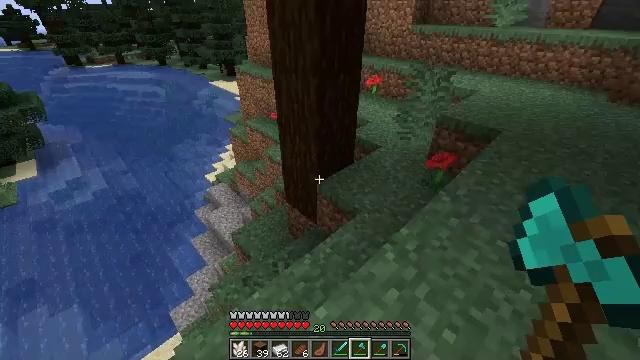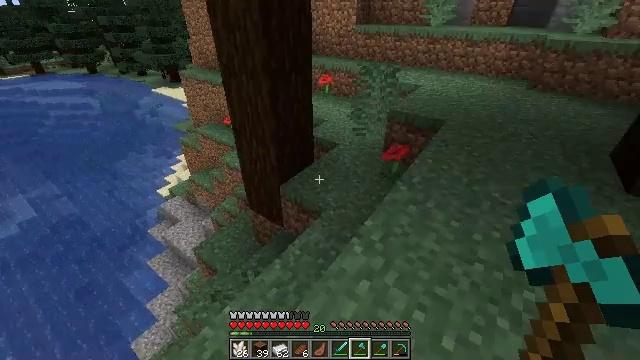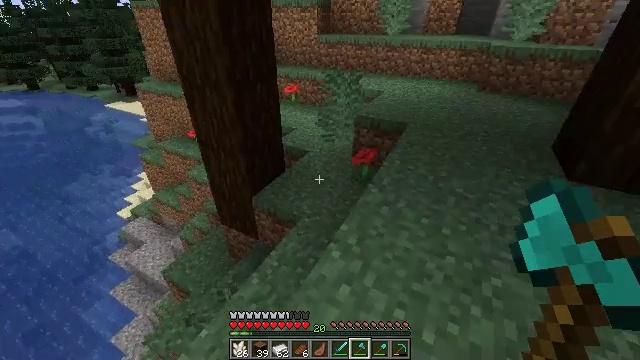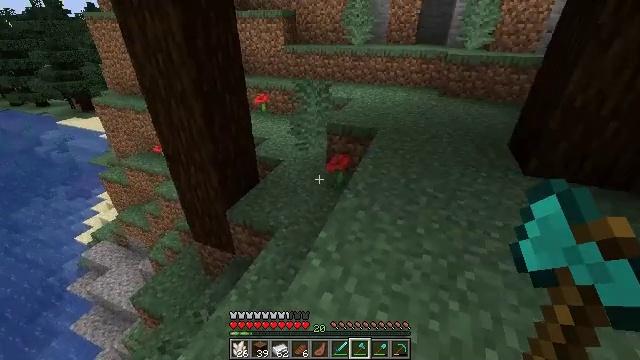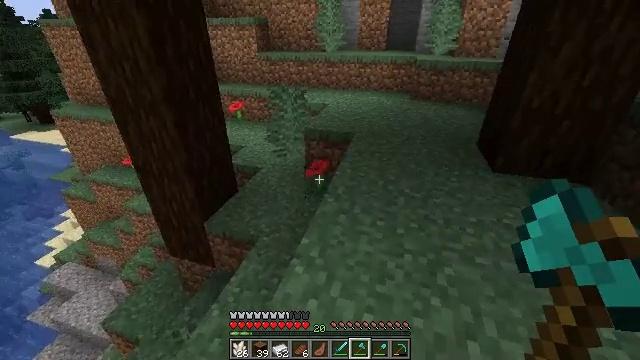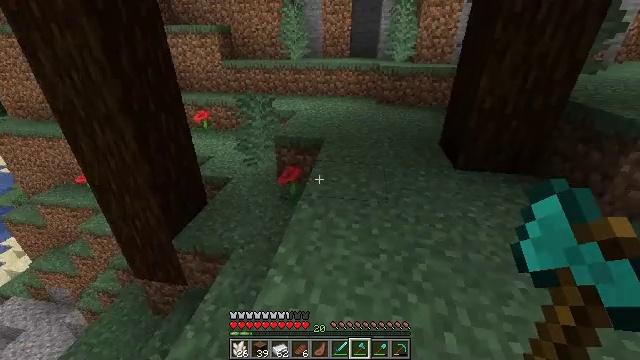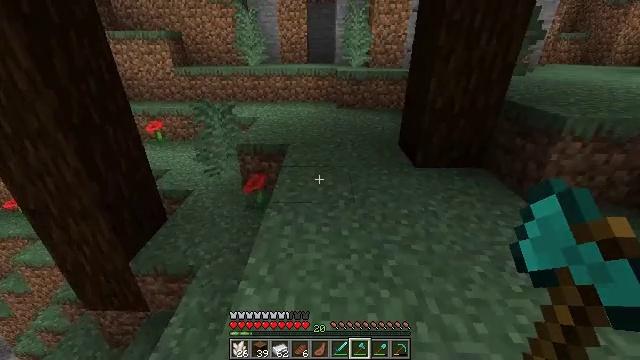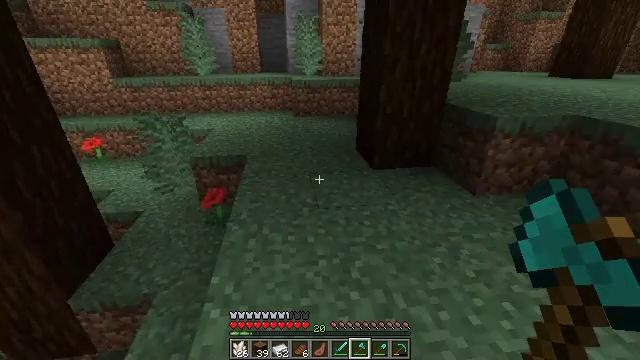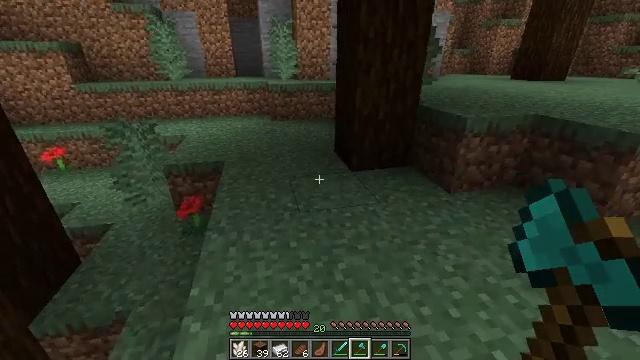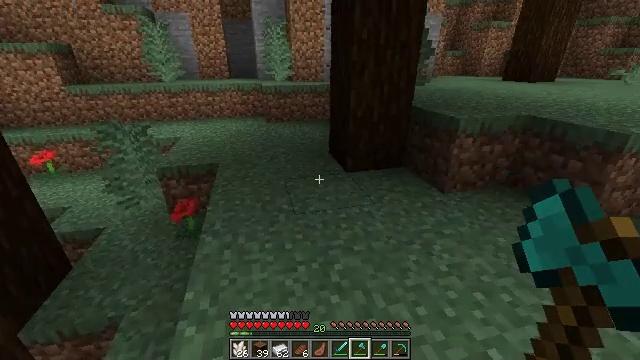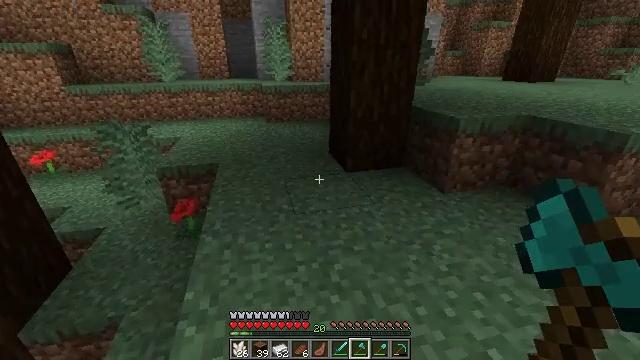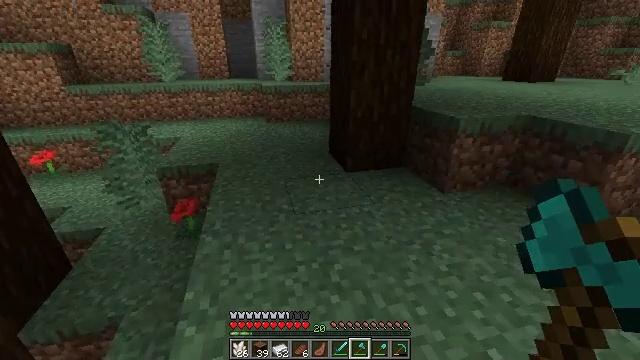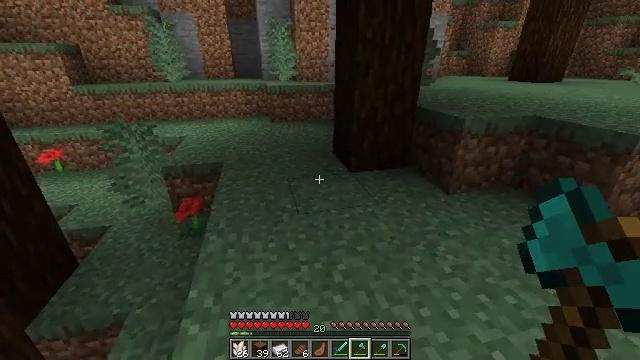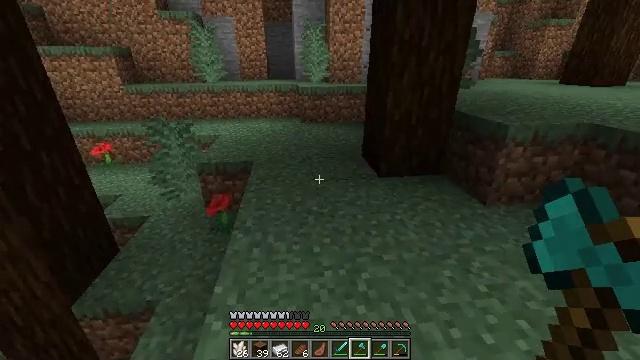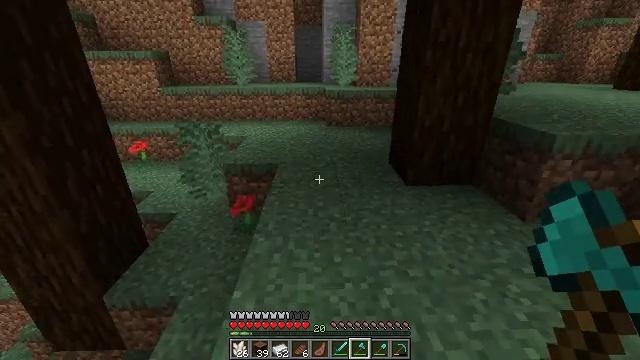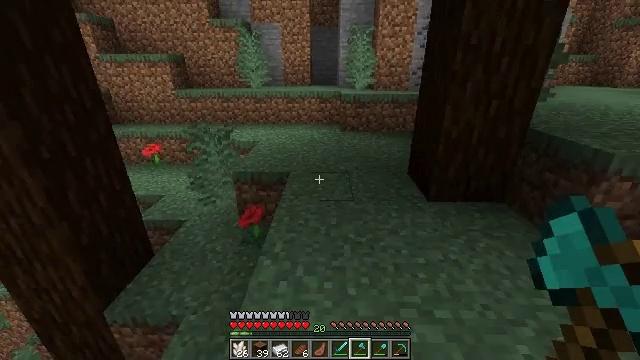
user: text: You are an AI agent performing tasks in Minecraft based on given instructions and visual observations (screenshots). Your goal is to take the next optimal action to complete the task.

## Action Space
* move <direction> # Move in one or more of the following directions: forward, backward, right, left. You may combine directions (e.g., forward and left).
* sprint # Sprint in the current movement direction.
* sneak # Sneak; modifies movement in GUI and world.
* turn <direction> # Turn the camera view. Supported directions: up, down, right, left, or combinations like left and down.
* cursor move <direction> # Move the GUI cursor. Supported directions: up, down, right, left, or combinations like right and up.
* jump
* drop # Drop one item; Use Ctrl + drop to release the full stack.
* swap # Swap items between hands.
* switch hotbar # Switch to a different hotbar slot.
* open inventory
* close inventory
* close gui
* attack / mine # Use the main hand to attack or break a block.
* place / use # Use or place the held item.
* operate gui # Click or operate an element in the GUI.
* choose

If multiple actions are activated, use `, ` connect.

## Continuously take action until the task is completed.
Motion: motion action
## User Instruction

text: Gather sugar cane for crafting.
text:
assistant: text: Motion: turn right
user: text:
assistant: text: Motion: turn right and up
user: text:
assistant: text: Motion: turn right and up
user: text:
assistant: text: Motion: turn right and up
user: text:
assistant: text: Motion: turn right and up
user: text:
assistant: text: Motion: turn right and up
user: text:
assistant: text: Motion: turn right and up
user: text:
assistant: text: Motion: turn right
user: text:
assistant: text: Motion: turn right
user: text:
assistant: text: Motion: no_op
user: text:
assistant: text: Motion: no_op
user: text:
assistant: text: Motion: no_op
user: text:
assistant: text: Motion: move forward, turn left
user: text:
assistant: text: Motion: move forward, turn left
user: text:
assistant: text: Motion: move forward, turn left
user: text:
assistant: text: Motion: move forward
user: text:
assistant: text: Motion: move forward
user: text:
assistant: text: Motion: move forward
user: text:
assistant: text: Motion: move forward
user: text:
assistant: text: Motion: move forward, sprint
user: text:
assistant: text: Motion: move forward, sprint
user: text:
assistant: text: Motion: move forward, sprint, turn left
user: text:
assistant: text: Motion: move forward, sprint, turn left
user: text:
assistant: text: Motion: move forward, turn left and up
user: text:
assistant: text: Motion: move forward and move right, turn left
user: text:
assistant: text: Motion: move forward and move right, turn left
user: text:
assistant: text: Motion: move forward and move right, turn left
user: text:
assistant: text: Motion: move forward and move right, turn left
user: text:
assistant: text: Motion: move forward and move right, sprint, turn left
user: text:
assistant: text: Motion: move forward and move right, sprint, turn left